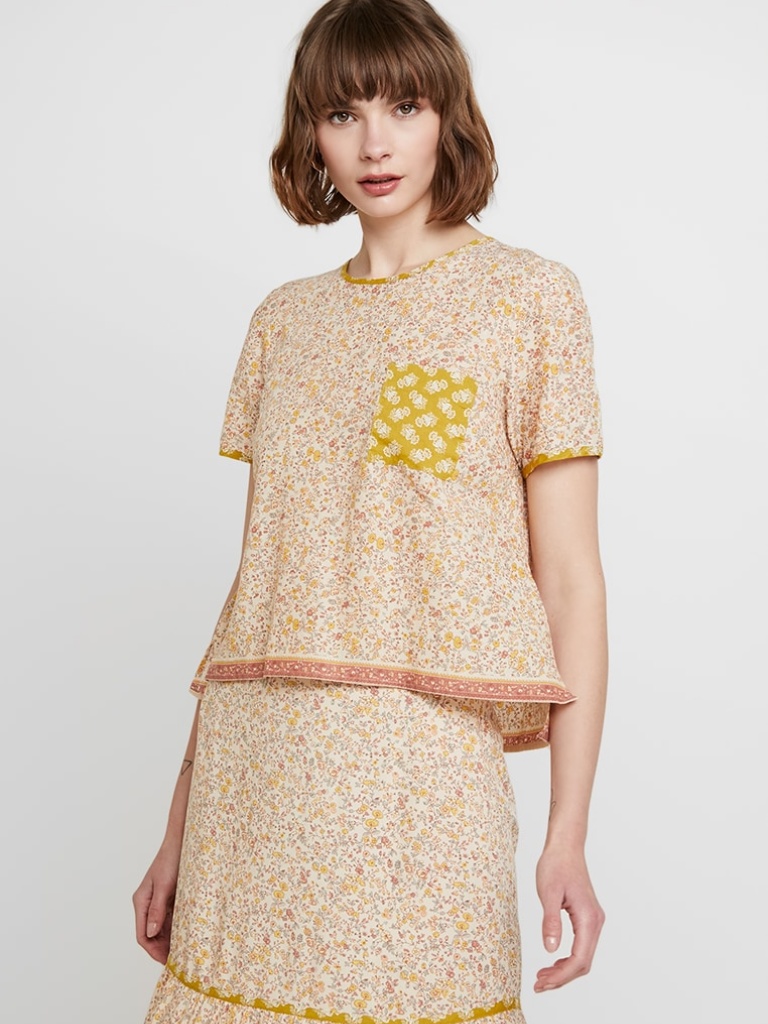
cotton relaxed short sleeve hip length Untucked crew t-shirt